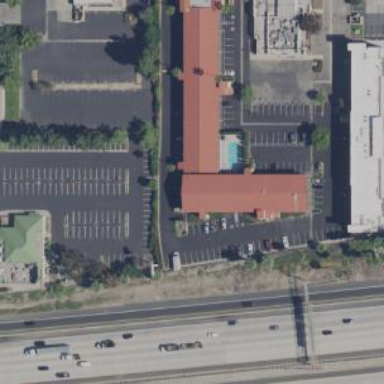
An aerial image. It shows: Building that is motel.